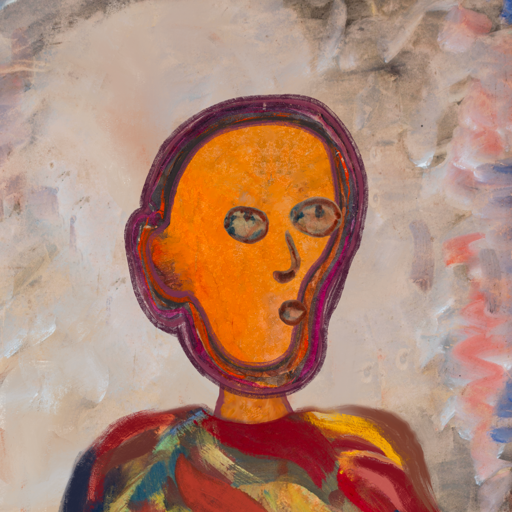
Background: Roy_Bahadur, Head And Neck Side: Hypocrite_w_Hair, Face Side: Orphan, Bust: Mother_And_Son_Son, Hair Side: Blank, Head Accessory: Blank, Second Necklace: Blank, Necklace: Blank, Baby: Blank